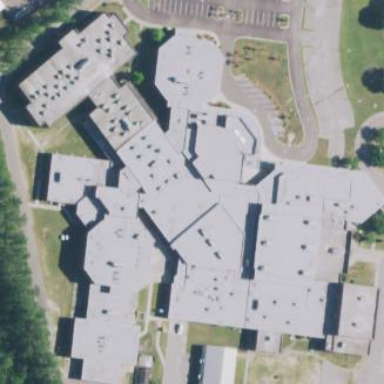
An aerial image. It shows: School building.